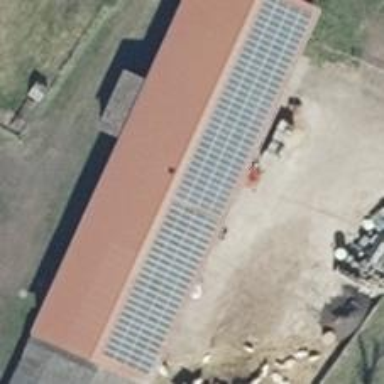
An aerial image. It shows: Solar photovoltaic panel generator producing electricity in small installation.